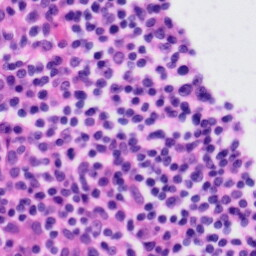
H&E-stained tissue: Tonsil